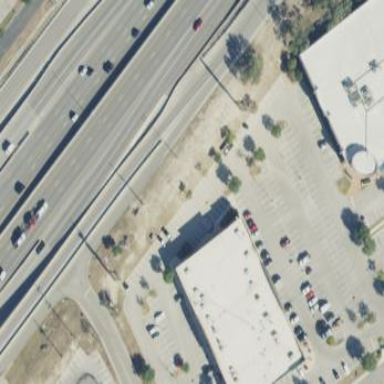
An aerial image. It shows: Retail building.